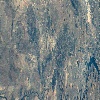
Label: land